Brain MRI, t2w sequence, axial 2D slice.
Patient: age 42, sex F, weight 95 kg, height 1.95 m
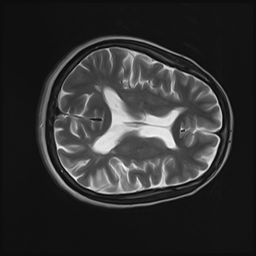